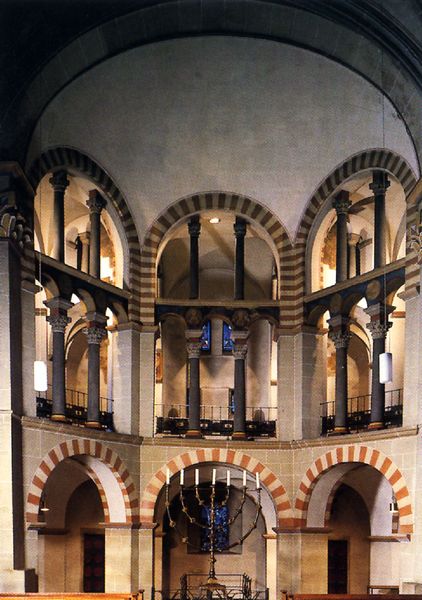
Titel: Ehemalige Stiftskirche St. Kosmas und Damian in Essen, Münster, Westapsis nach Aachener Vorbild
Standort: Essen, Münster (EU - D - NRW)
Schlagwörter: blau, schatten, weiß, gelb, braun, fenster, licht, orange, pfeiler, säule, säulen, rot, stein, steine, innenraum, kirche, gold, innen, rund, bogen, backstein, empore, rundbogen, kuppel, kerze, streifen, kerzen, kronleuchter, leuchter, geländer, galerie, foto, bögen, gewölbe, balustrade, dom, kacheln, altar, arkaden, kapitelle, kapitell, kerzenständer, kerzenhalter, kerzenleuchter, kirchenbank, böau, rundbögen, romanik, kapelle, sieben, karl, kandelaber, basilika, gallerie, säulengang, bauwerk, romanisch, vierung, karl der große, pfalzkapelle, synagoge, bleu, aachen, juden, kal, menora, siebenarmig, säuzlen, tombe, kirche kapelle, siebenarmig kerzenhalter, siebenarm, steinbögen, gemäufer, karlskiche, kabelander